Question: Hi I am using WCF Rest in my app with a layered architecture. My dataflow heirarchy is given below:
'''
Data Layer -> Linq2Sql
||
Business Layer
||
WCF Rest Service
||
ASPX Pages
'''
I am using JSON via JQuery to Select/Delete and codebehind to Insert/Update so as I can pass .Net objects to database base through my business layer(to check if i have business logic for them.) using WCF servive.
Forexample , I am ciphering password and deciphering password in my business layer and sending it to datalayer.Anyways, thats not the Issue. The issue is with WCF service configurationsettings. Every time i am getting unique exceptions like:
1. 404 bad request.
2. There was no endpoint listening at http://localhost/Service.svc that could accept the message.
3. Could not find default endpoint element that references contract 'xxx' in the service model client configuaration section. This might be because no configuaration file was found for your application or because no end point element matching this contract could be found in the client element and so on....
What I tried is
1. As per answer suggested by Tom Haigh. protected Save_Click(sender,e) { var user = new User { Login = login.Value, Password = pwd.Value, RealName = realname.Value, AccessRight = accessrights.Value, CustomAccesRight = customaccessrights.Value }; var remoteAddress = new EndpointAddress("http://localhost:2360/UserService.svc");
using (var client = new UserServiceClient(new BasicHttpBinding(), remoteAddress))
{
//set timeout
client.Endpoint.Binding.SendTimeout = new TimeSpan(0, 0, 0, 10000);
//call ws method
client.Insert(user);
} //using
}
1. I removed using an tried also, got Error 400 protected Save_Click(sender,e) { var user = new User { Login = login.Value, Password = pwd.Value, RealName = realname.Value, AccessRight = accessrights.Value, CustomAccesRight = customaccessrights.Value }; var remoteAddress = new EndpointAddress("http://localhost:2360/UserService.svc");
var client = new UserServiceClient(new BasicHttpBinding(), remoteAddress);
//set timeout
client.Endpoint.Binding.SendTimeout = new TimeSpan(0, 0, 0, 10000);
//call ws method
client.Insert(user);
}
My Config file of Service:
'''
<system.serviceModel>
<services>
<service name="EnergyManagementControl.WcfSvc.UserService" behaviorConfiguration="ServiceBehaviour" >
<endpoint name="" binding="webHttpBinding" contract="EnergyManagementControl.WcfSvc.IUserService" address="http://localhost:2360/UserService.Svc" behaviorConfiguration="web"></endpoint>
</service>
</services>
<behaviors>
<serviceBehaviors>
<behavior name="ServiceBehaviour" >
<serviceMetadata httpGetEnabled="True"/>
<serviceDebug includeExceptionDetailInFaults="true"/>
</behavior>
</serviceBehaviors>
<endpointBehaviors>
<behavior name="web">
<webHttp/>
</behavior>
</endpointBehaviors>
</behaviors>
</system.serviceModel>
'''
My Config file of Client
'''
<system.serviceModel>
<client>
<endpoint
name = "Receptor"
address="http://localhost:2360/UserService.Svc"
binding = "wsHttpBinding"
contract="IUserService"
/>
</client>
</system.serviceModel>
'''
But nothing seems to help. I know its config error ,please help me. Also any brief reference on WCF rest based on my scenario will be great help.....
See image below:
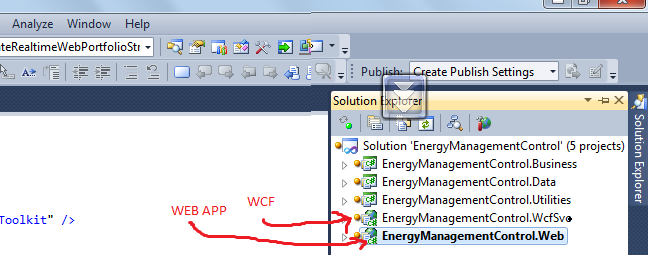
Answer: I can't speak much to WCF usage for REST services, but your service & client endpoint bindings do not match. WCF uses the binding to find a matching endpoint.